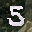
Label: 5